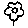
Label: flower